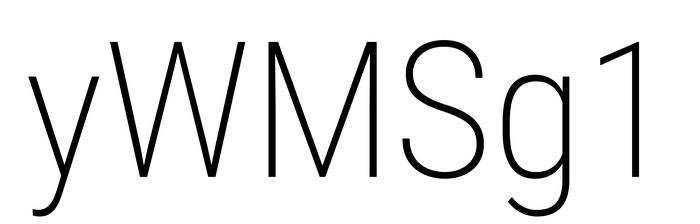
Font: Roboto_Condensed_ExtraLight